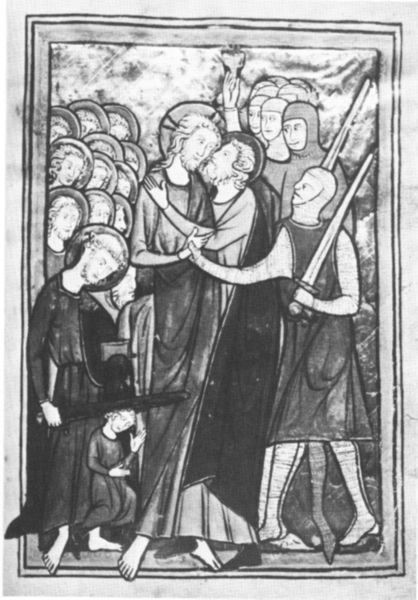
Titel: Psalter
Institution: Blackburn, Museum and Art Gallery
Schlagwörter: gemälde, malerei, bart, bibel, gewand, mantel, locken, umarmung, grafik, füsse, soldaten, umarmen, fuss, schwarzweiss, schwert, waffen, ritter, heiligenschein, christus, jesus, mittelalter, segnung, geistliche, heilige, jünger, stifter, apostel, buchmalerei, passion, judas, gnade, verrat, judaskuss, bruderkuss